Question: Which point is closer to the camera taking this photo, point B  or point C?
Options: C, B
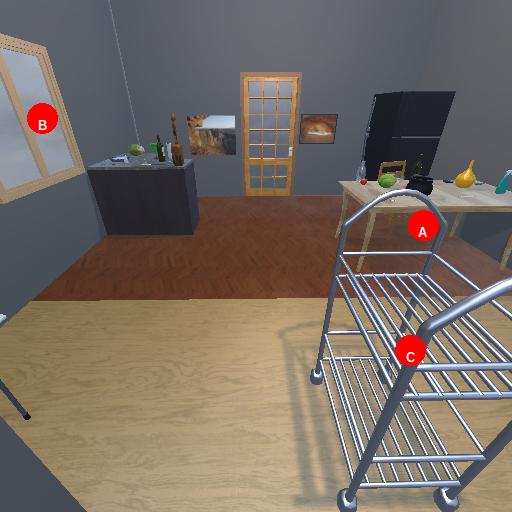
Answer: C